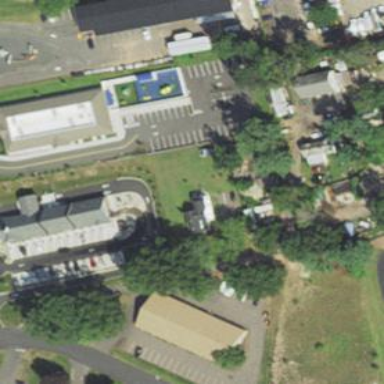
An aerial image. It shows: Kindergarten.